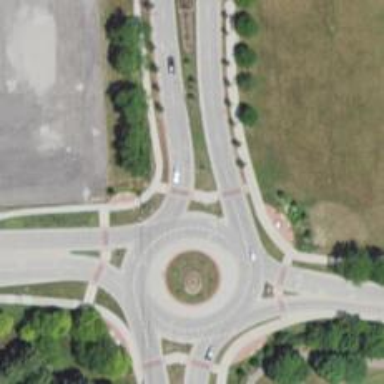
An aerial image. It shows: Crossing on the cycleway.